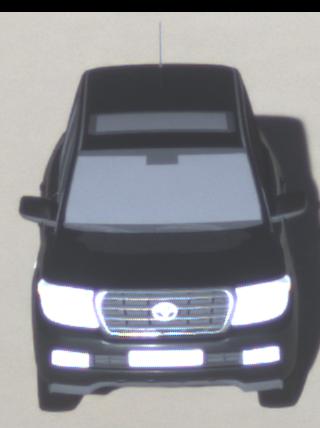
Make: Toyota
Model: Land Cruiser V8 4.7
Detailed model: Land Cruiser V8 (J20)
Model produced from: 2008/03
Model produced until: 2009/11
Doors: 5
Color: black
Road condition: dry road
Daytime: morning or afternoon
Contrast: high contrast